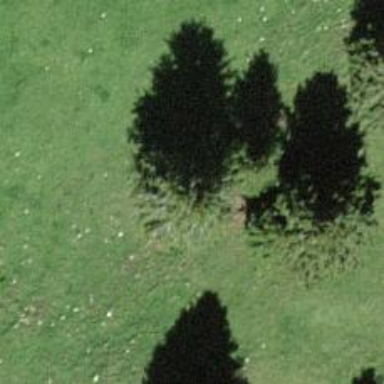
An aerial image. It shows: Needle-leaved tree in nature.